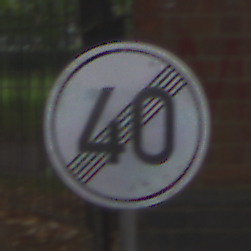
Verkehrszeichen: EndeGeschwindigkeit40
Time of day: MorningAfternoon
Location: Outdoor (Urban)
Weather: Overcast
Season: NotSpecified
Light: Natural